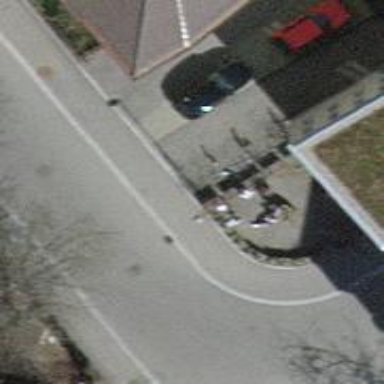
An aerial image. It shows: Bicycle parking area.